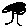
Label: tree